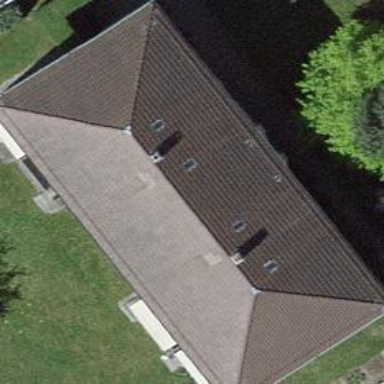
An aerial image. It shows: Residential building with hipped roof.